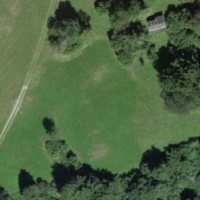
EUNIS habitat code: 24
Species observed at this site:
Salix caprea